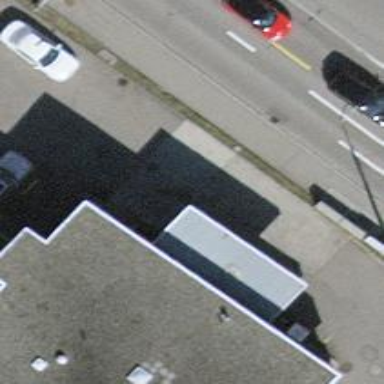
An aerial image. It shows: Fuel station.